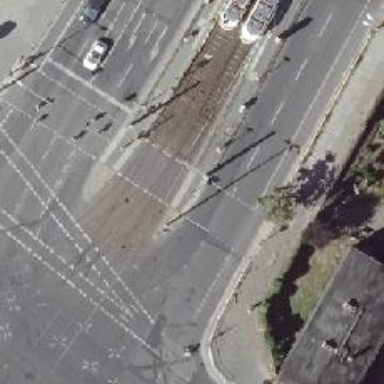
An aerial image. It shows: Footway located on traffic island.